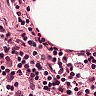
Metastatic tissue present: no